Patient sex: F
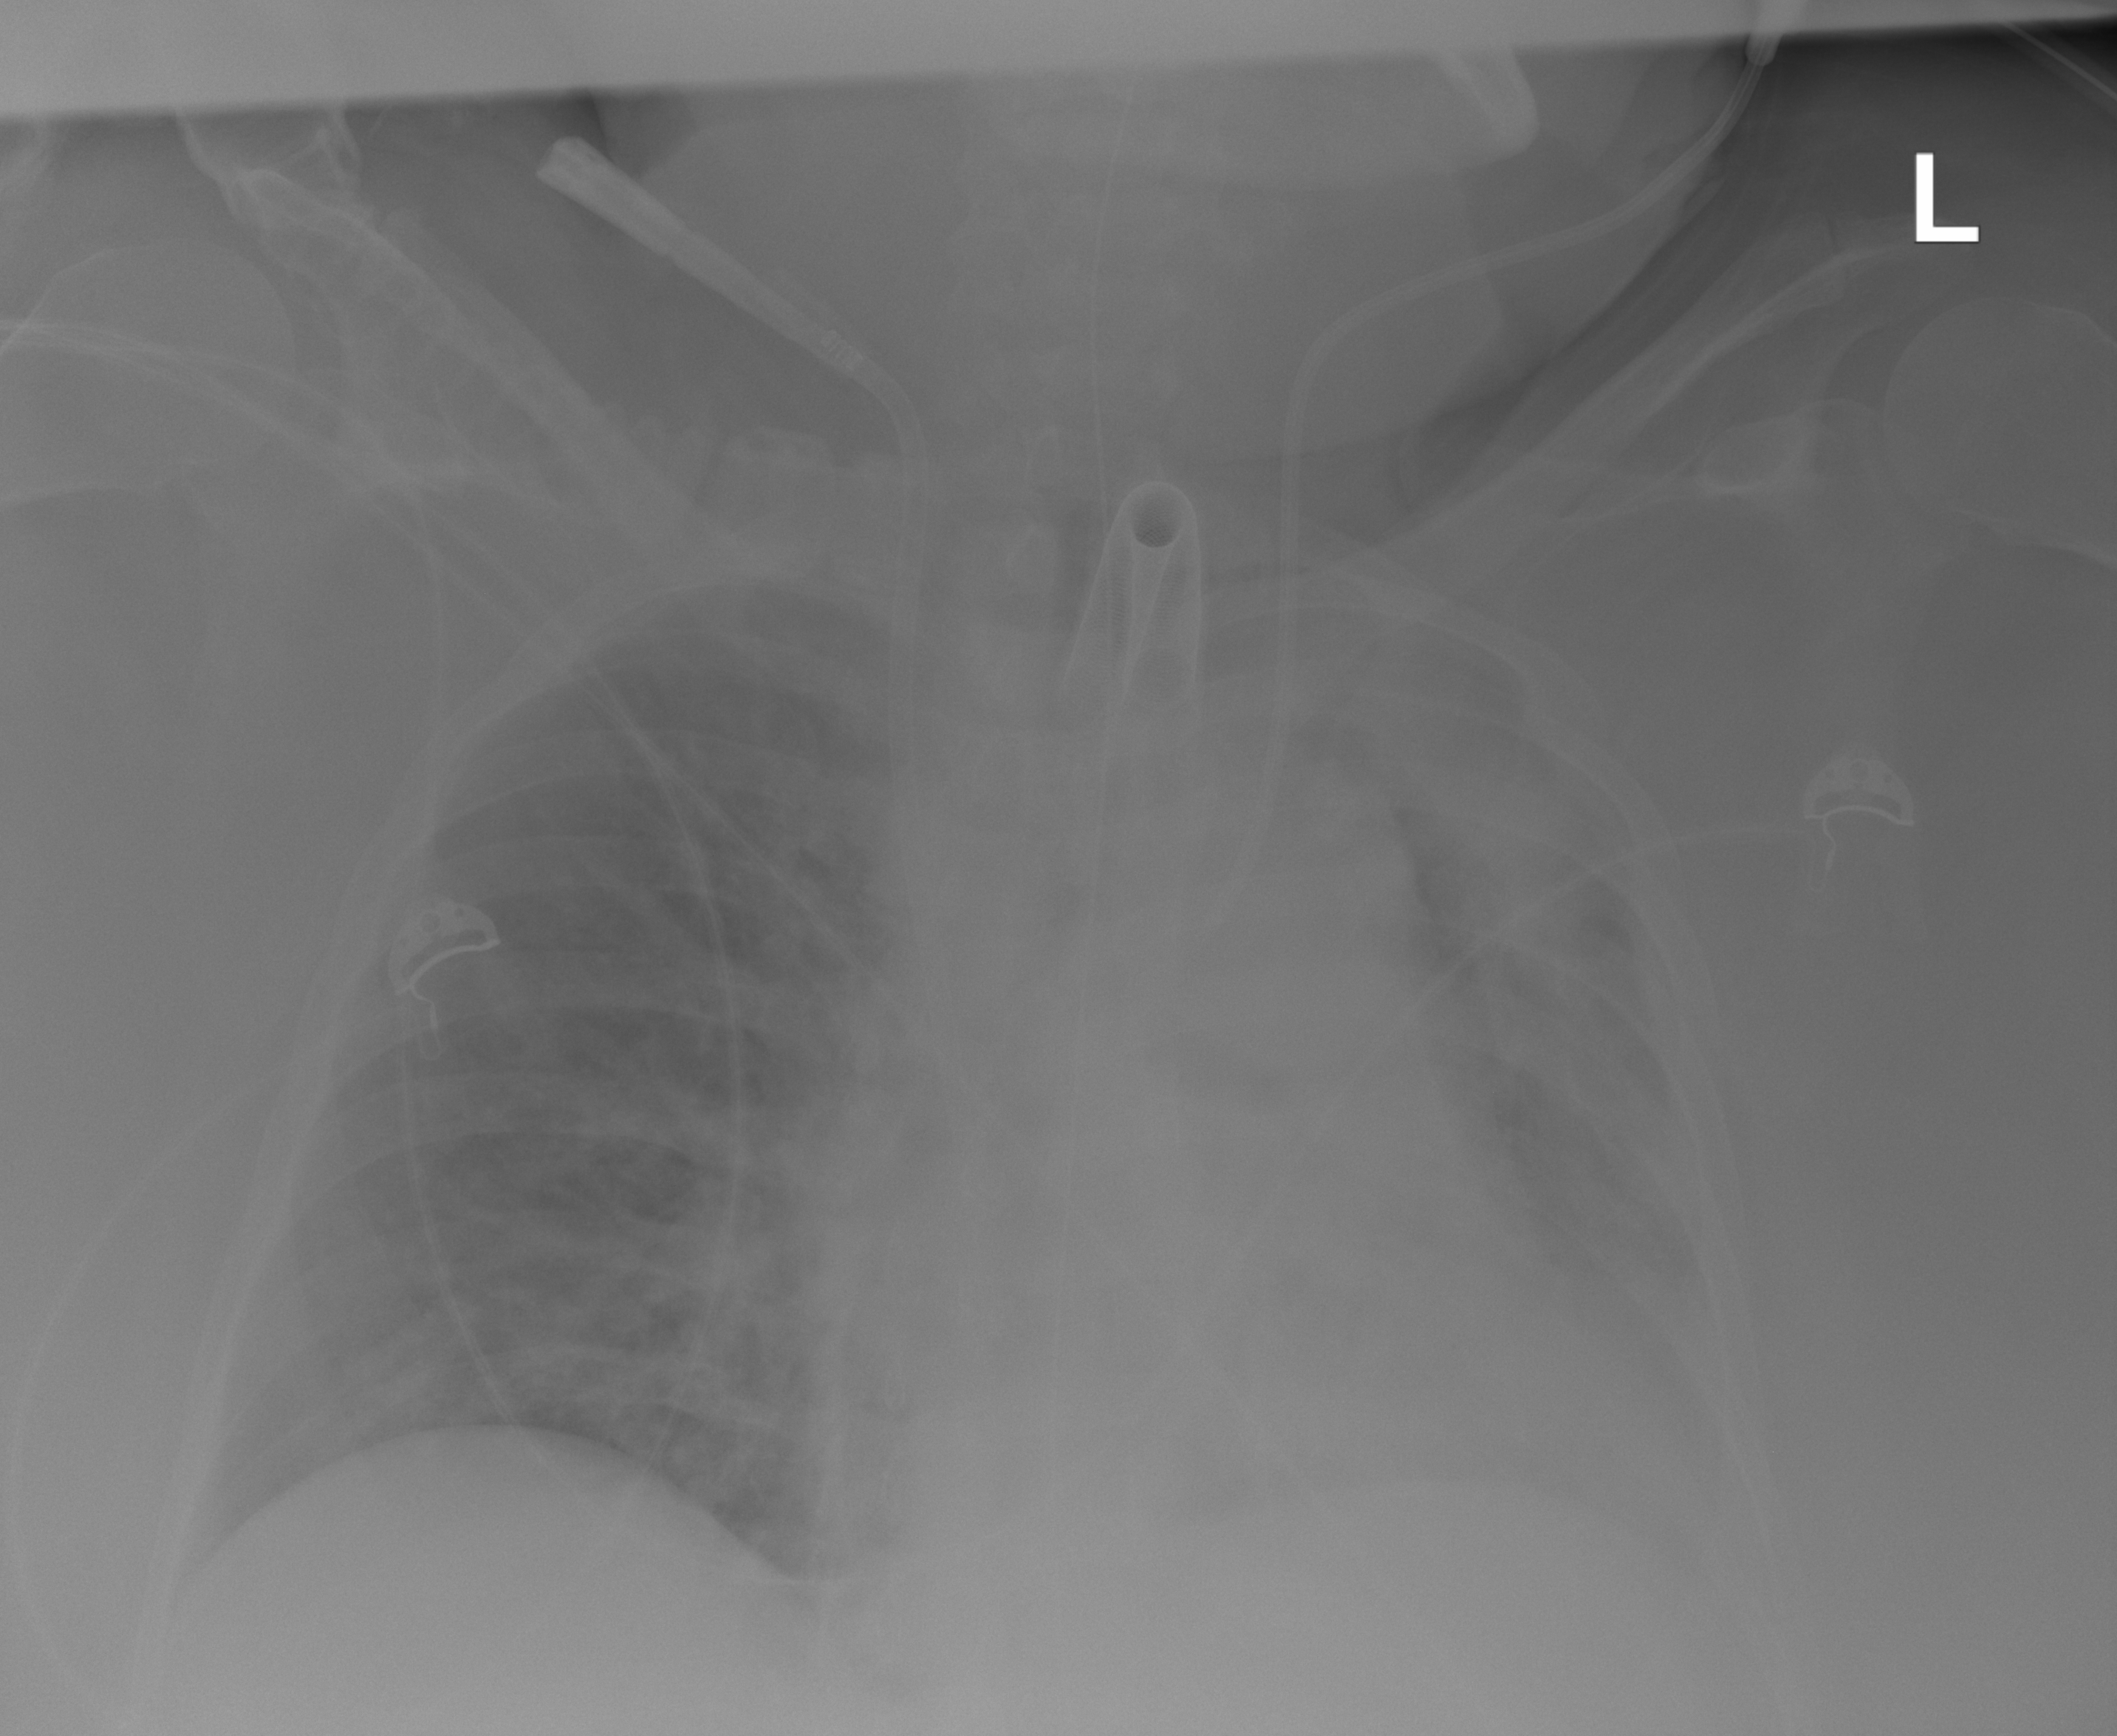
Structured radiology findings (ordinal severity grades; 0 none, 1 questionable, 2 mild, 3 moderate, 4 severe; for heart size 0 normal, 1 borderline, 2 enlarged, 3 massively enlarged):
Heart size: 2
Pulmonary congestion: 3
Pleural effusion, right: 0
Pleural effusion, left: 4
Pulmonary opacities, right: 3
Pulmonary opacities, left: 0
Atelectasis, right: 0
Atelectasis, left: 3